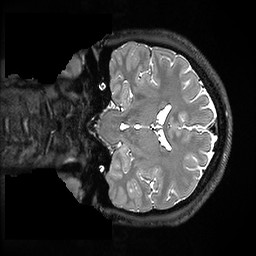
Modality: T2w
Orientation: coronal
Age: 22
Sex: male
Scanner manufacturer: ge
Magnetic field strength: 3 T
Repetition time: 3.202 s
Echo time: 0.05898 s